Question: I am using <URL> for generating pdf on my websites. Most of the part seems to work fine except when i try to use an image in my node.tpl.php file.
Even though the node page seems to show the image the print pdf page gives an error.
And this only happens when there is an image in node.tpl file.
TCPDF ERROR : Can't open image file : /.../print/tcpdf/cache/...
please help
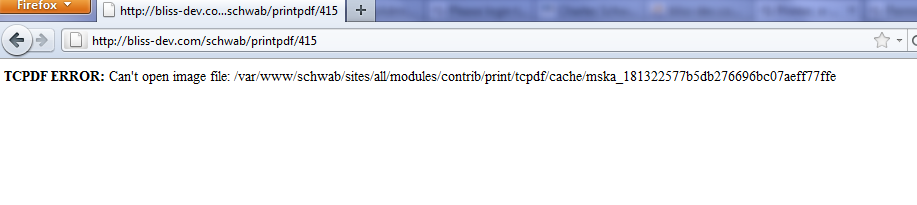
Answer: You need to give permission to write the cache folder in your lib(for me: sites/all/modules/print/lib/cache) directory! for example 777